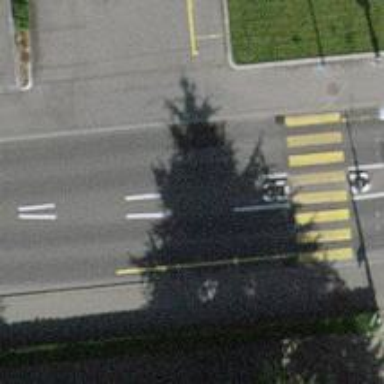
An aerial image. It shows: Tertiary road with sidewalks on both sides and trolley wires above.